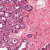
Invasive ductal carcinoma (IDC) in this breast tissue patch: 0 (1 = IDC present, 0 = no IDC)